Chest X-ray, PA view. Patient: 57 years old, sex F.
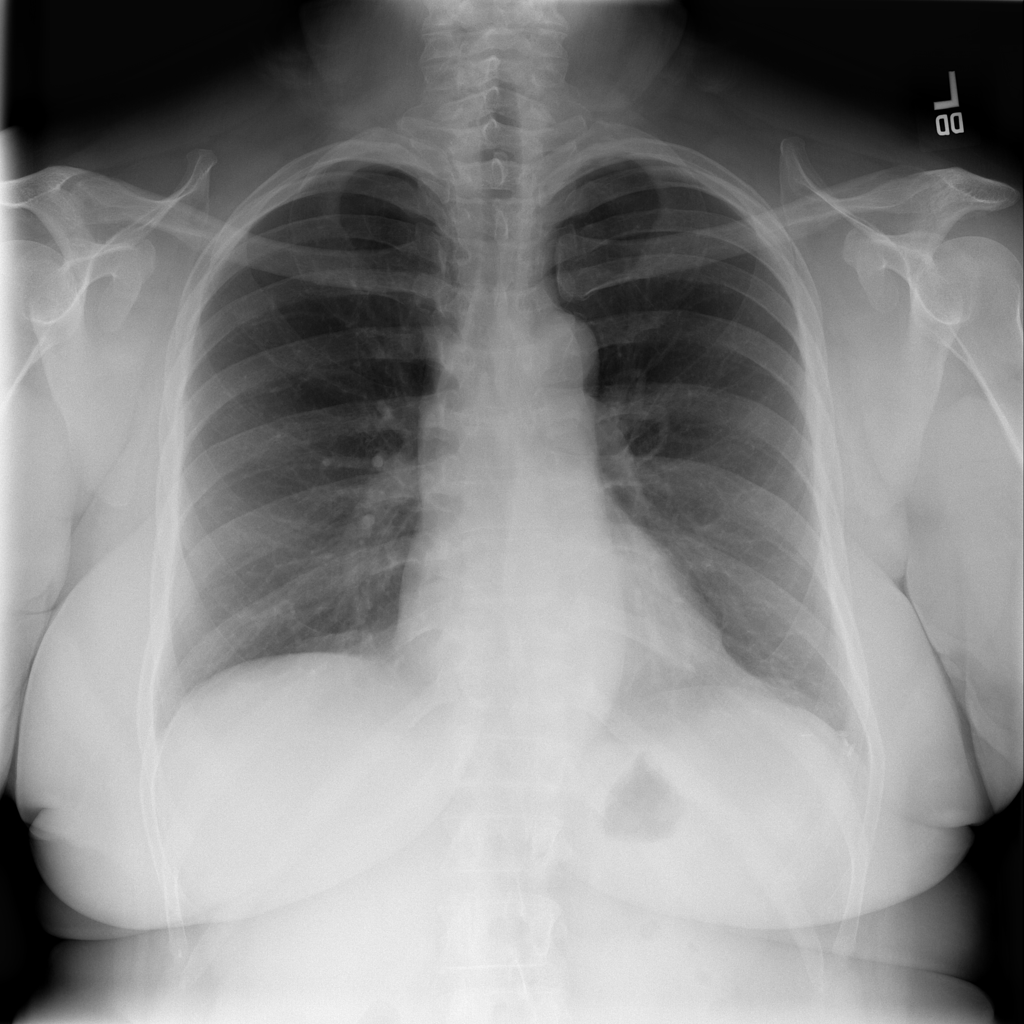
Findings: No Finding